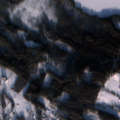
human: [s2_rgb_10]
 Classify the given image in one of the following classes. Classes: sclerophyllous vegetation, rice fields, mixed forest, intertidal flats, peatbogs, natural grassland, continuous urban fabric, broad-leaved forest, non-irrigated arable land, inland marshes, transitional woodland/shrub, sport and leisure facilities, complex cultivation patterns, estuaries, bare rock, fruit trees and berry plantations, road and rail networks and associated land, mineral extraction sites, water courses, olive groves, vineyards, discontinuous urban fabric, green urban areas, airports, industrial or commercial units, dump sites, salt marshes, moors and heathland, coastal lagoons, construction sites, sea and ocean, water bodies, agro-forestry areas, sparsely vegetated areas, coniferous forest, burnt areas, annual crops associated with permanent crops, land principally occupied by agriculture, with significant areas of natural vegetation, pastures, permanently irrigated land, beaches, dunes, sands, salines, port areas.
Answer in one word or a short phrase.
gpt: discontinuous urban fabric, land principally occupied by agriculture, with significant areas of natural vegetation, coniferous forest, mixed forest, water bodies